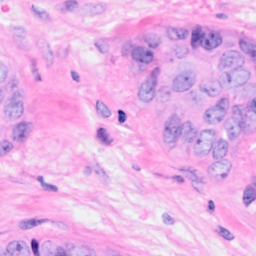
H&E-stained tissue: Breast